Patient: sex M, age 34
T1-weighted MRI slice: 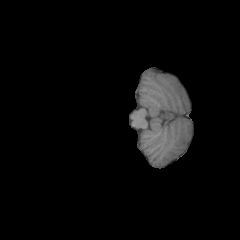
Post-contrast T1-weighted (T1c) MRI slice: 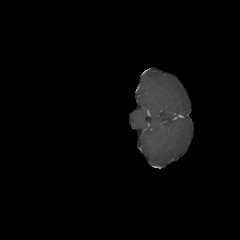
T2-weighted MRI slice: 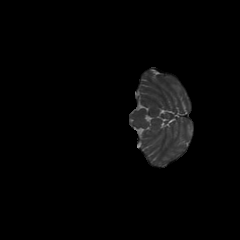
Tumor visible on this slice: no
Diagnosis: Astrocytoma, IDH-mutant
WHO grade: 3